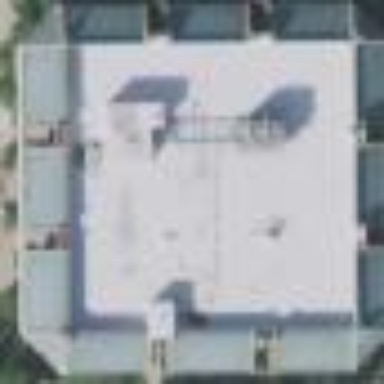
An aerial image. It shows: Public library building.